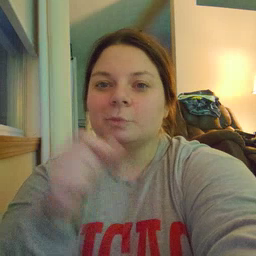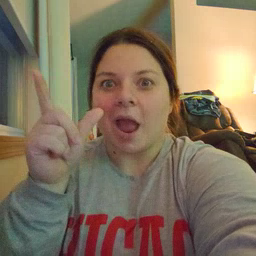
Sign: awake